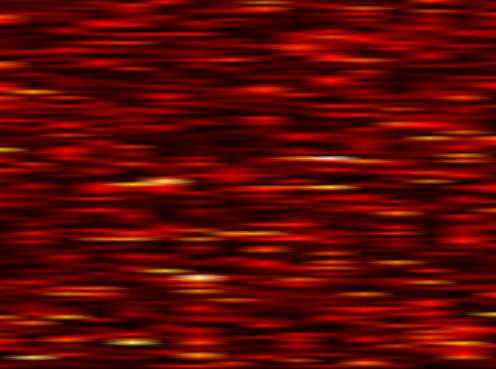
Label: FOFDM